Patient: sex F, age 73
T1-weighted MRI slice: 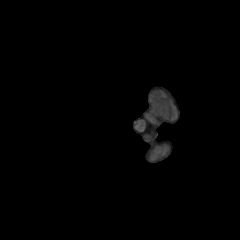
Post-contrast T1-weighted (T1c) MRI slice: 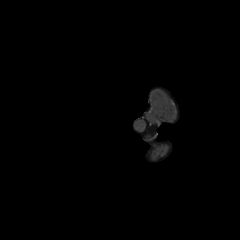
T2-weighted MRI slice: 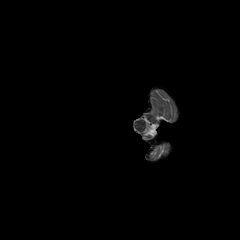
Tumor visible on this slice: no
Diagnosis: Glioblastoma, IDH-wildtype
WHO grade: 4